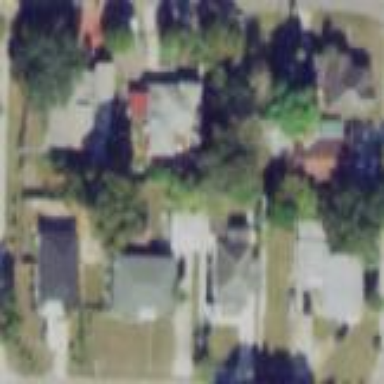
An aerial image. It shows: Residential area consisting of single-family homes.